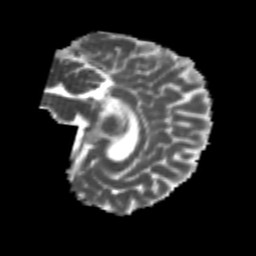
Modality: MD
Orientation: sagittal
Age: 20
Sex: female
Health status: healthy
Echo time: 0.074 s